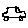
Label: car